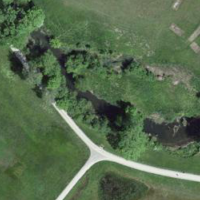
EUNIS habitat code: 23
Species observed at this site:
Cyanistes caeruleus
Anas platyrhynchos
Iris sibirica
Lathyrus sylvestris
Leucanthemum adustum
Fringilla coelebs
Poecile palustris
Plantago lanceolata
Gallinula chloropus
Prunus padus
Sitta europaea